Aerial crown-view tile of a tropical tree (Barro Colorado Island, Panama), acquired 20250414:
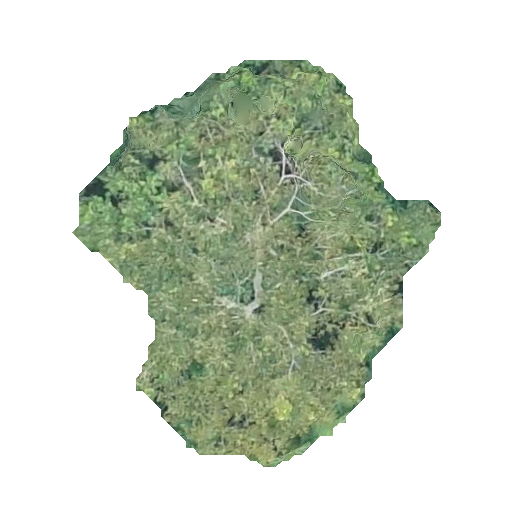
Species: Zanthoxylum ekmanii
GBIF accepted scientific name: Zanthoxylum ekmanii
Crown area: 139.061 m²